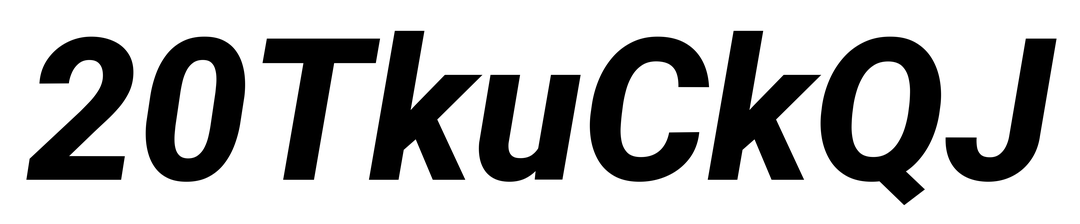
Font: Roboto-Italic_ExtraBold_Italic